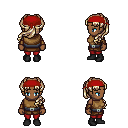
a pixel art fantasy rpg character, female body template, human, dark skin, leather chest armor, red pants, white blonde princess hairstyle, red bandana, leather bracers, black shoes, four views (front, back, left, right), 2x2 character sprite sheet, small pixel art, hard edges, no anti-aliasing